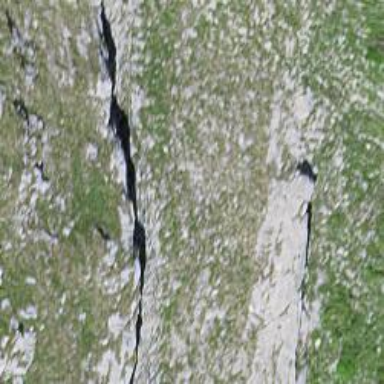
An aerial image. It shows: Cliff in nature.